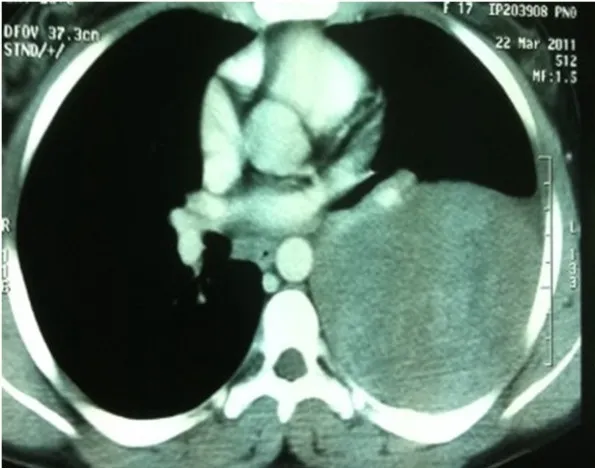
Large mass on the right lower rib cage developing from the outside of parenchyma.
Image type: radiology (ct)